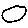
Label: circle